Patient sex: M
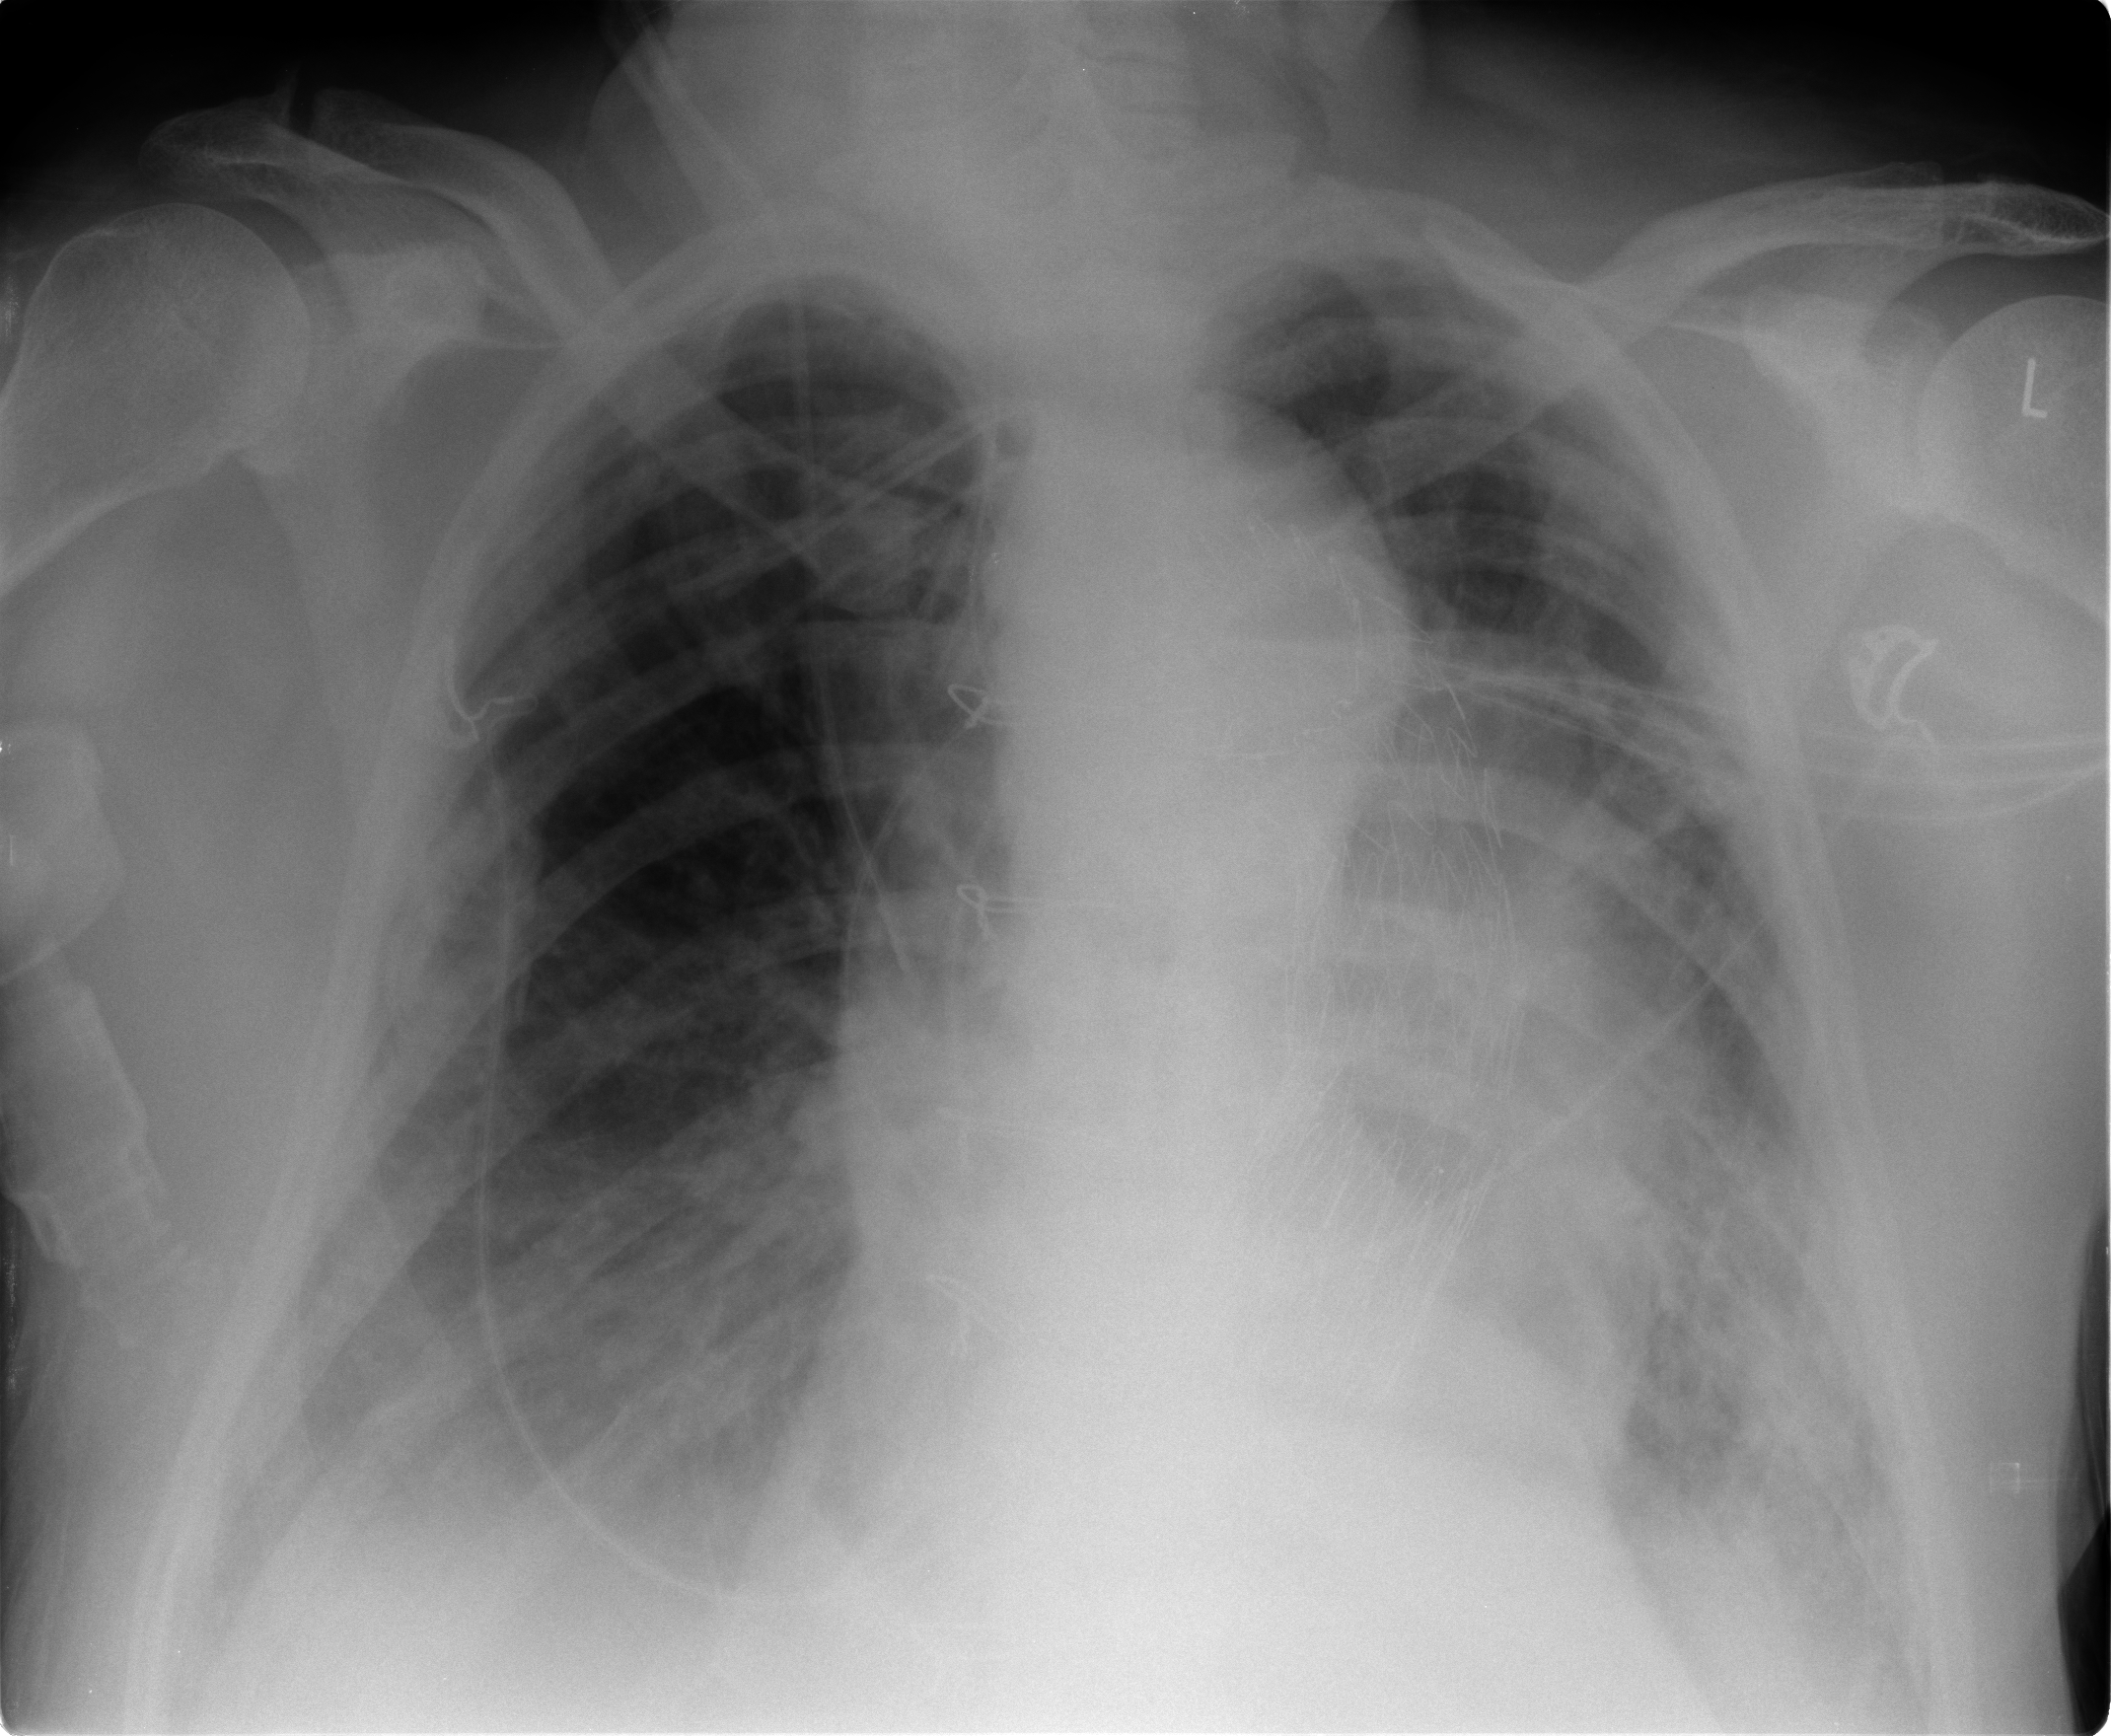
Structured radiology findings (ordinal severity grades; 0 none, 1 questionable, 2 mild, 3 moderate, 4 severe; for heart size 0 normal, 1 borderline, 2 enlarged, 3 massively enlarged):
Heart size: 0
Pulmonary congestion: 2
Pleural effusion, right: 2
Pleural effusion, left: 2
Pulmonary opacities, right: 2
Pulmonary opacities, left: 2
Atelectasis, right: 2
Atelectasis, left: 2